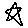
Label: star